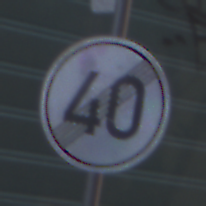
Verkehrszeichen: EndeGeschwindigkeit40
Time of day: MorningAfternoon
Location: Outdoor (Urban)
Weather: PartlyCloudy
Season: NotSpecified
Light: Natural